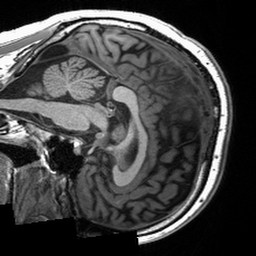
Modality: T1w
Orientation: sagittal
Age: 35
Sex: male
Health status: healthy
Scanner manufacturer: siemens
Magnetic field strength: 3 T
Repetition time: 2 s
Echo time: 0.00203 s